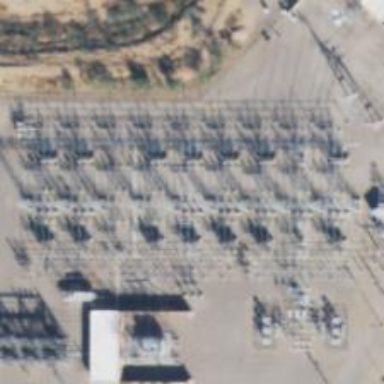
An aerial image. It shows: Switch used for power control.